Interaction volume radius: 10 \u00c5
Interaction volume height: 25 \u00c5
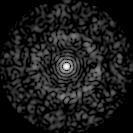
Disorder parameter: 0.8253